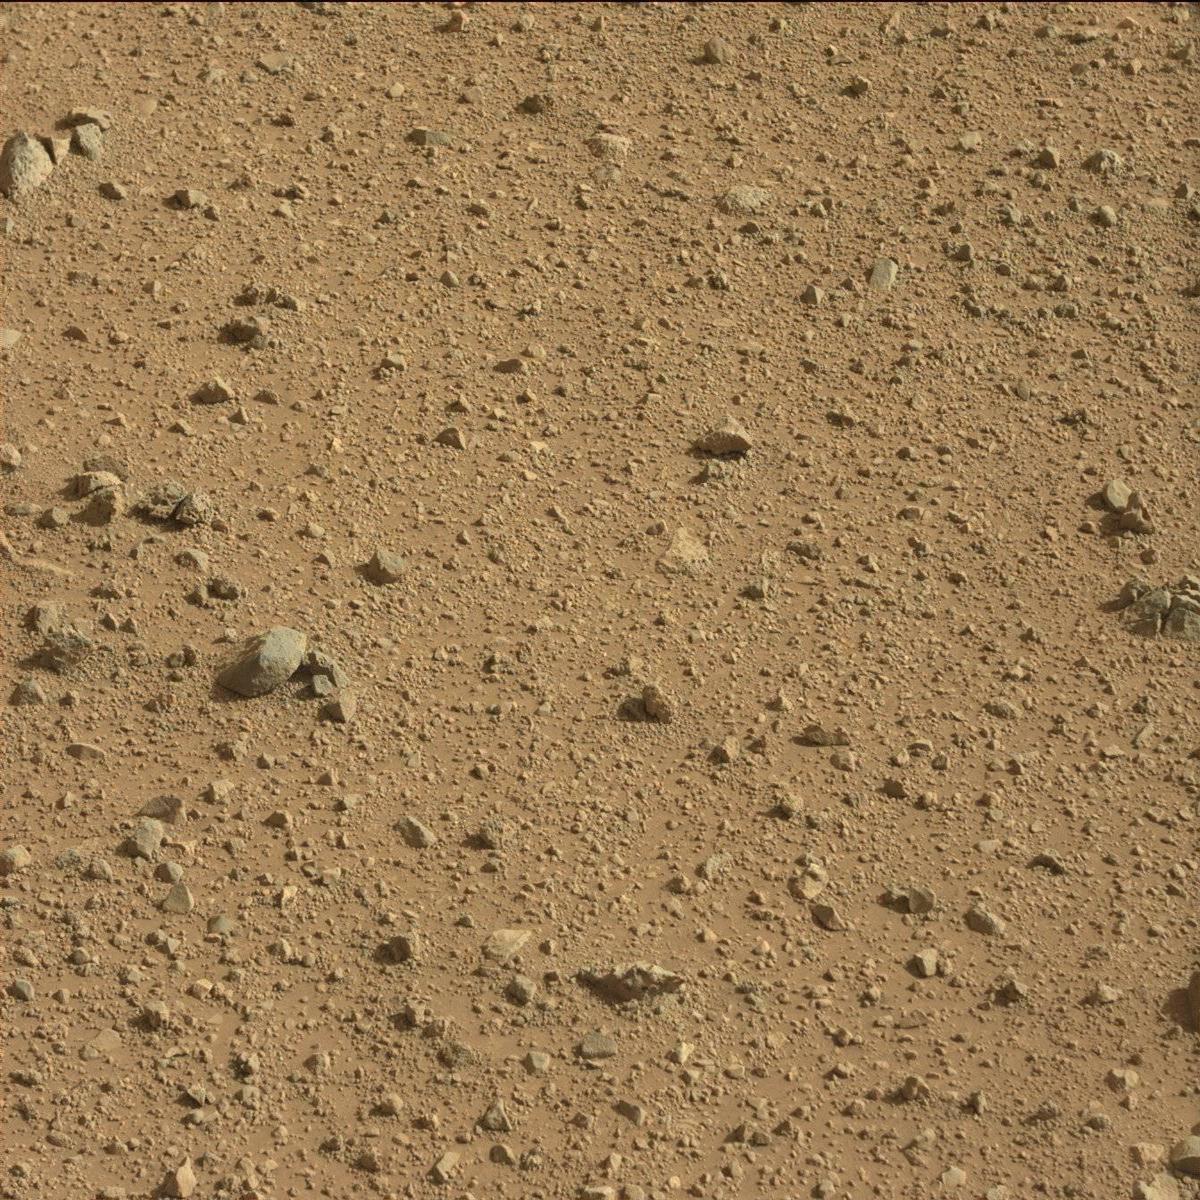
Terrain classes present: Bedrock, Rock, Sand / Soil